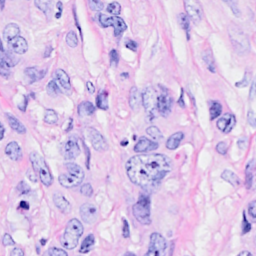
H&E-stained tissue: Breast